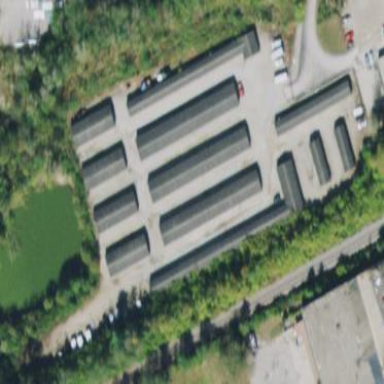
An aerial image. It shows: Industrial area with storage rental shop.